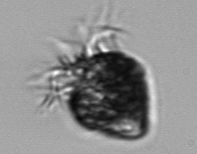
Label: Strombidium_morphotype2